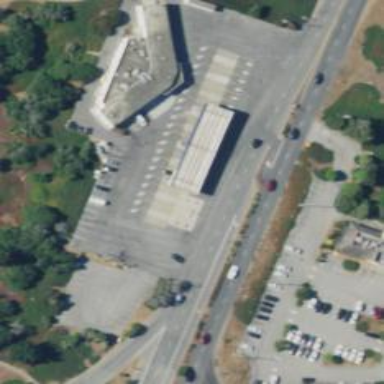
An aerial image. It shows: Post office.